Question: I am trying to learn devexpress gridview. I setup everything and works fine but there is a styling problem.
In old days, when u drag and drop a gridview from the visual studio's toolbar, it used to look perfect but the gridview from devexpress doesnt look nice. something is wrong with this.
here is the image...

it seems like the grid is in a div block and there is a margin at the right and top. I am using a trial version of devexpress. Do u think it is because of the trial or am I doing something wrong?
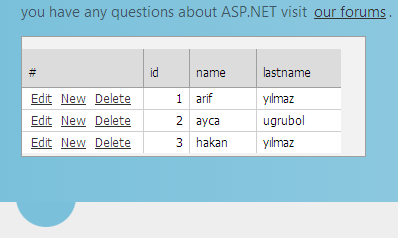
Answer: DevExpress controls allow for a lot of customization. You can do that via the "Run Designer" button, or via events like "CustomDrawColumnHeader", "CustomDrawCell" etc. You can also contact them, they have a great Support Team. I've been using them for a while and the results I'm getting are way better of the standard Visual Studio controls.